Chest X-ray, PA view. Patient: 22 years old, sex M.
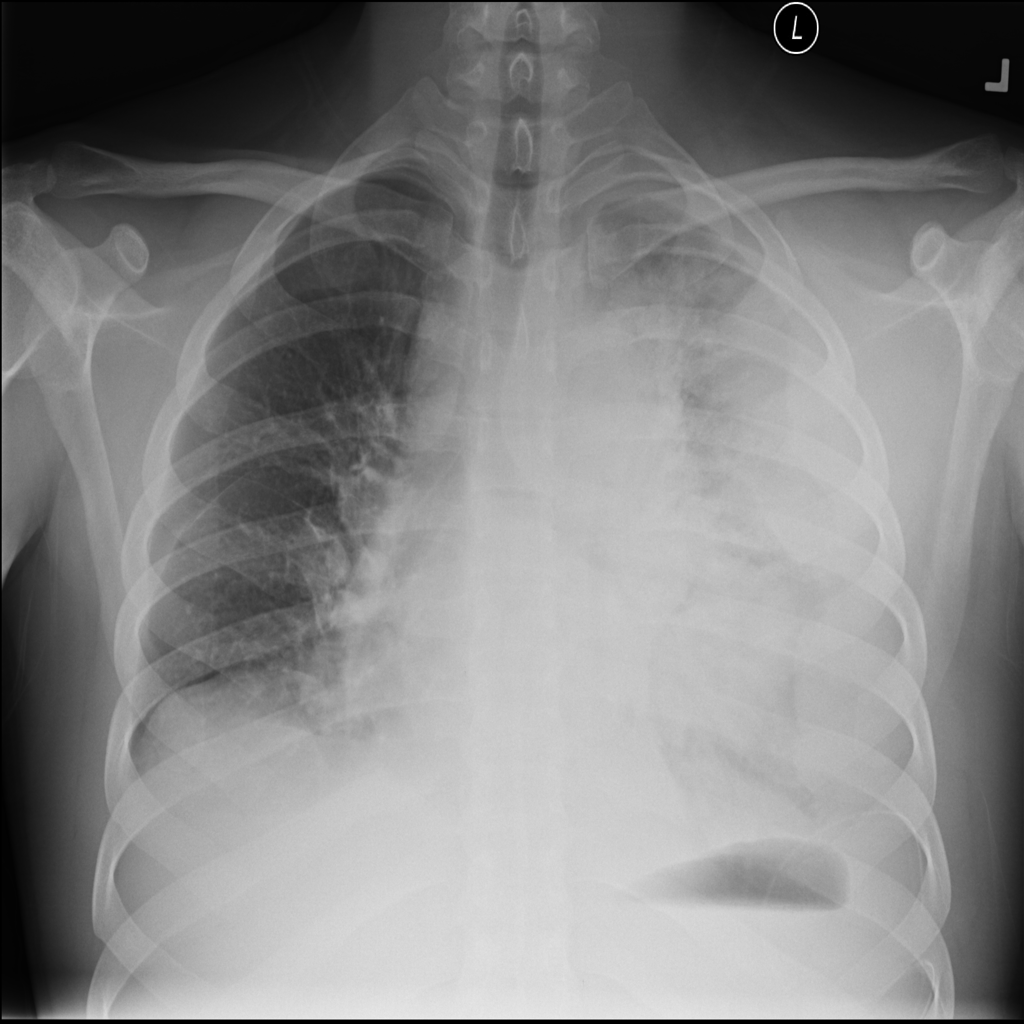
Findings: Effusion, Mass, Pleural_Thickening